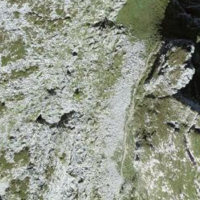
EUNIS habitat code: 31
Species observed at this site:
Parnassia palustris